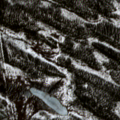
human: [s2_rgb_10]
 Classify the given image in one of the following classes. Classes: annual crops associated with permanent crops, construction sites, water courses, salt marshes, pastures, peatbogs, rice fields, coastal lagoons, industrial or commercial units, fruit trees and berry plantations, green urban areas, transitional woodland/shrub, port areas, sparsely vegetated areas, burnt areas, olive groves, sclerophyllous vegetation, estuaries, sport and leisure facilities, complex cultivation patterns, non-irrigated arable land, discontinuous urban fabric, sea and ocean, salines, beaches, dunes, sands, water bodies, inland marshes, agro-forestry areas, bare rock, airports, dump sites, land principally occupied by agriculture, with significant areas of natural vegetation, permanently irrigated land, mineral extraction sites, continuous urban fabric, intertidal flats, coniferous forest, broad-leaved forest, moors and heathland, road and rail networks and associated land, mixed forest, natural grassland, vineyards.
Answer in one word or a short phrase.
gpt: coniferous forest, transitional woodland/shrub, peatbogs